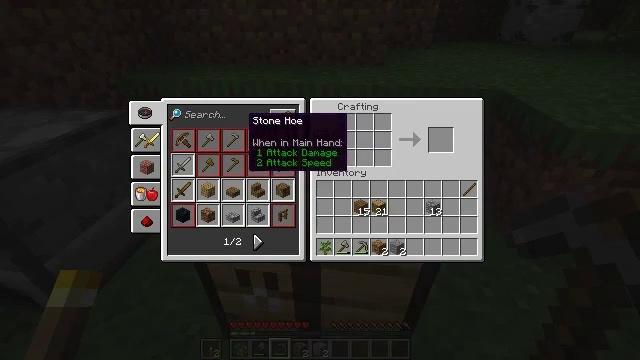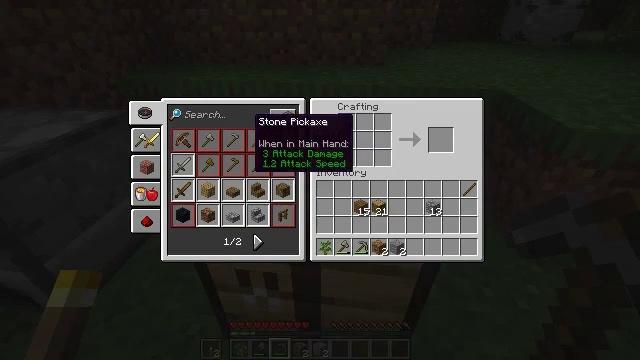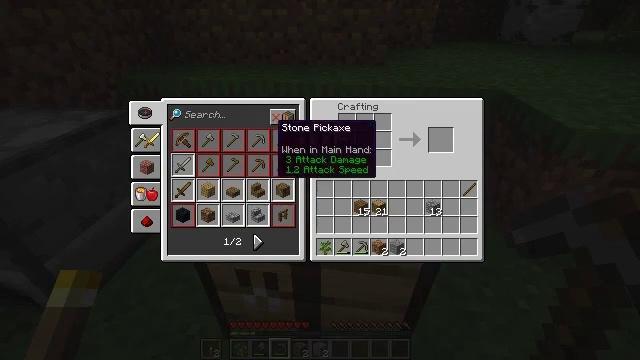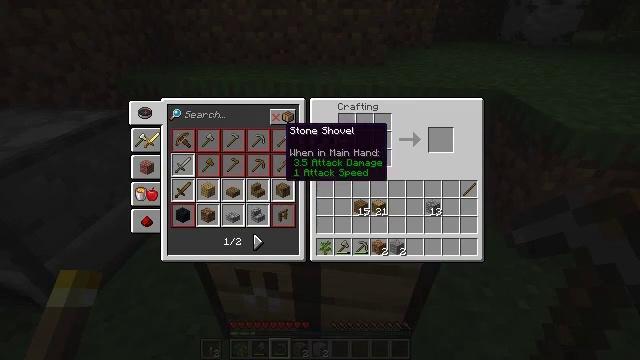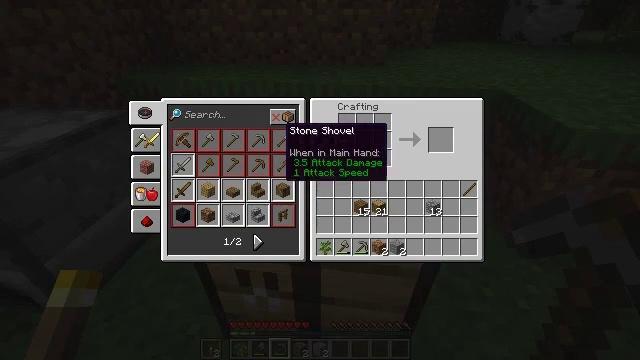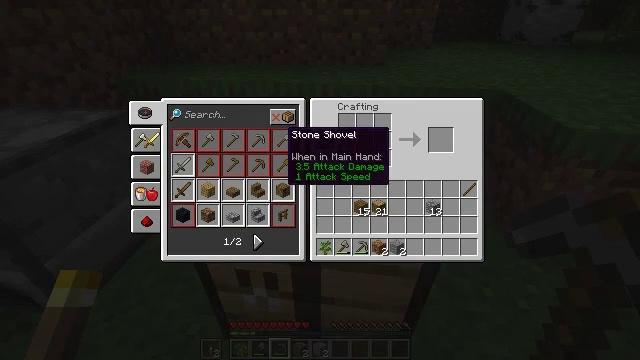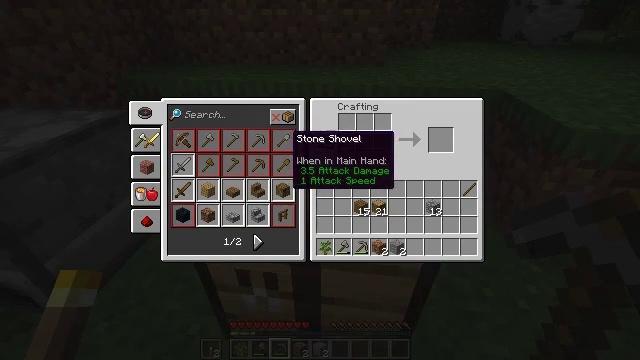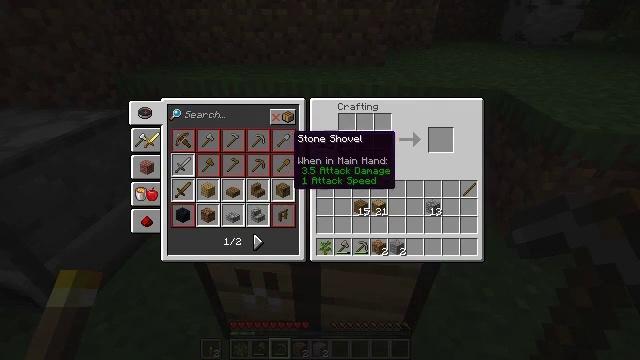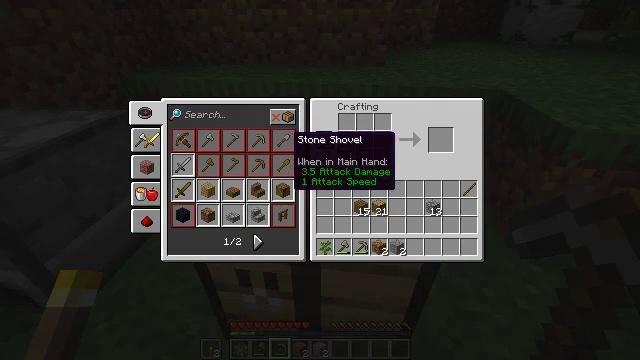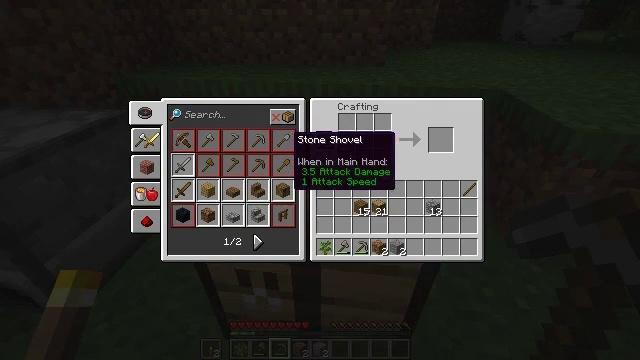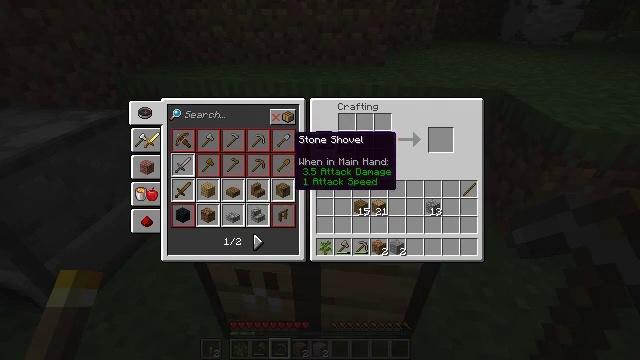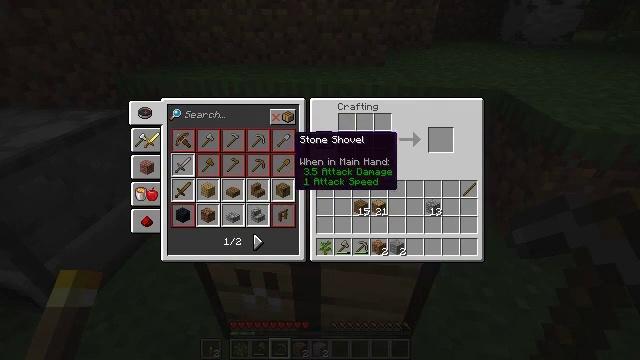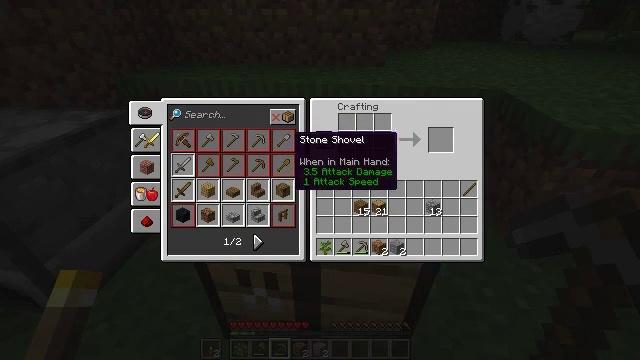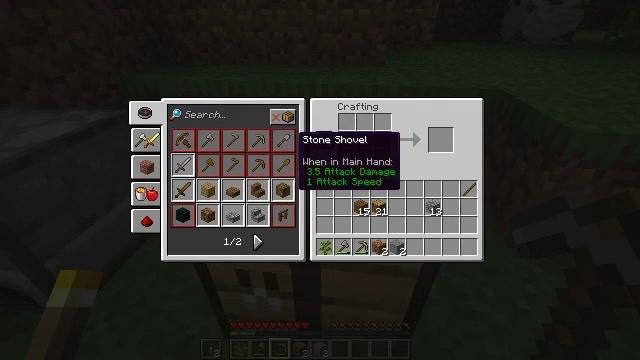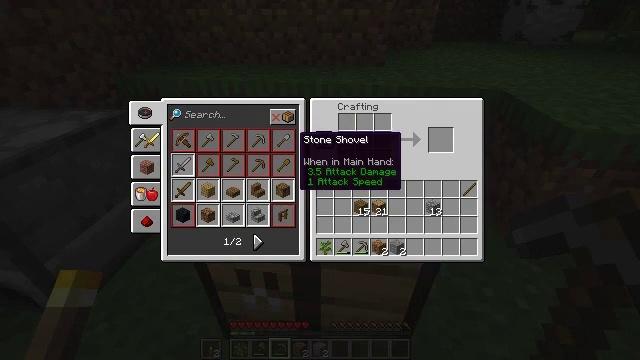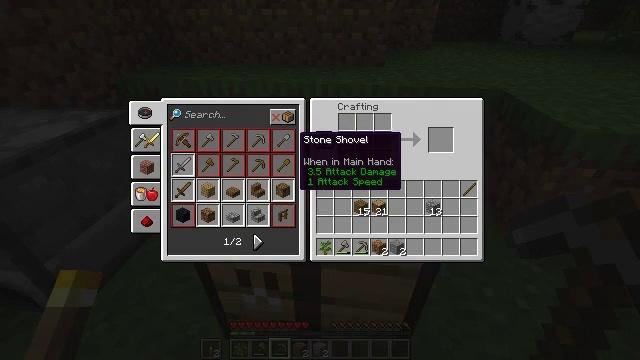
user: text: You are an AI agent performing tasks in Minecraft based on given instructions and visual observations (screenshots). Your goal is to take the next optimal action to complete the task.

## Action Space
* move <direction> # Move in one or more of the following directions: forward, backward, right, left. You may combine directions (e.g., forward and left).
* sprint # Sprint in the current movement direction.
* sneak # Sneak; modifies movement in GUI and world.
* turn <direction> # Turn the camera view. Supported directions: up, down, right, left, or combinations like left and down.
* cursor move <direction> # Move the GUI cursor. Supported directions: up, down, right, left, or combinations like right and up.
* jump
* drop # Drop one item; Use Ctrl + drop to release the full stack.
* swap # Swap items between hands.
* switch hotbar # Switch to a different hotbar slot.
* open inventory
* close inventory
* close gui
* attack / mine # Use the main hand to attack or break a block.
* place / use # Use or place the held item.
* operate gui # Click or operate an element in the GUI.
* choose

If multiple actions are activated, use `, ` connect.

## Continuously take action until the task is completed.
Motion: motion action
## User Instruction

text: Use two wooden planks to craft sticks.
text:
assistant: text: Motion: no_op
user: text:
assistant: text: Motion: turn right
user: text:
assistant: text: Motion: no_op
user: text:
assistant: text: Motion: no_op
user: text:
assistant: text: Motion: no_op
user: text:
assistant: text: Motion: no_op
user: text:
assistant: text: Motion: no_op
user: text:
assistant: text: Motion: no_op
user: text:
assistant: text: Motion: no_op
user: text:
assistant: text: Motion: no_op
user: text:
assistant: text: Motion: no_op
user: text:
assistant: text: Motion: no_op
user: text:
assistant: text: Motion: no_op
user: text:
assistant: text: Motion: no_op
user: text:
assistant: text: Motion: no_op
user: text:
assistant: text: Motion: no_op
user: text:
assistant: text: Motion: no_op
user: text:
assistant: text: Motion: no_op
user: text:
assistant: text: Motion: no_op
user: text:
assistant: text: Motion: no_op
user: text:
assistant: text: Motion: no_op
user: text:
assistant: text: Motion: no_op
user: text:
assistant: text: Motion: no_op
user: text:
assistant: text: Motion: no_op
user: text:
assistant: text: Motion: no_op
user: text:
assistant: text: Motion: no_op
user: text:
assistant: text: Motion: no_op
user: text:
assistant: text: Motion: no_op
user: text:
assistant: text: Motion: no_op
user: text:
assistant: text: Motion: no_op